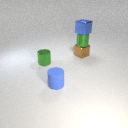
small green metal cylinder below small blue metal cube